Interaction volume radius: 10 \u00c5
Interaction volume height: 10 \u00c5
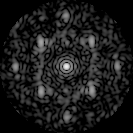
Disorder parameter: 0.4468